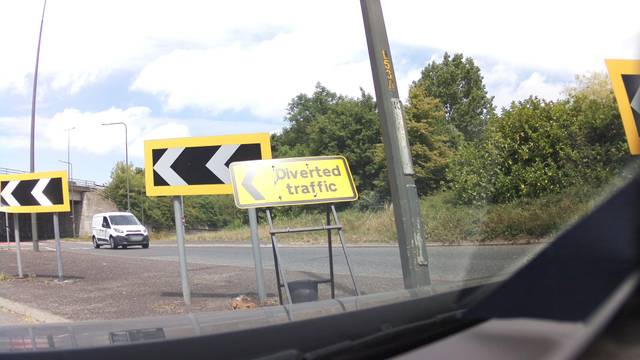
Region: United Kingdom
Coordinates: 51.296, 0.5149